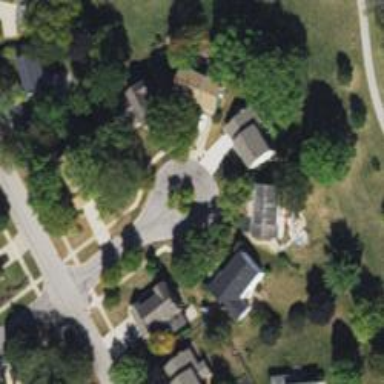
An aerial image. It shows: Residential road with separate asphalt sidewalk.